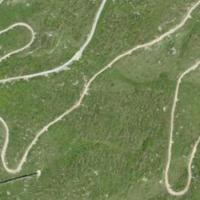
EUNIS habitat code: 26
Species observed at this site:
Arnica montana